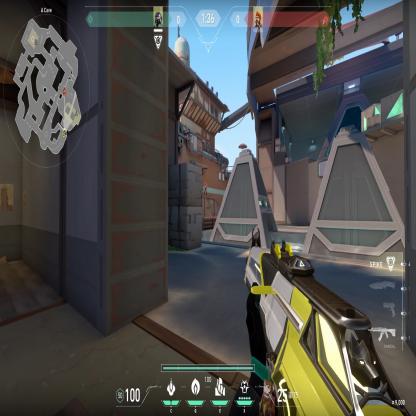
Label: enemy